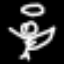
Label: angel